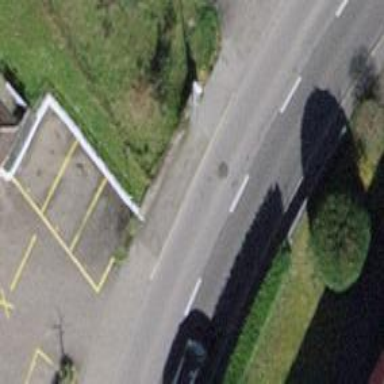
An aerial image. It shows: Sidewalk along the footway.